Question: What is the value of this measurement?
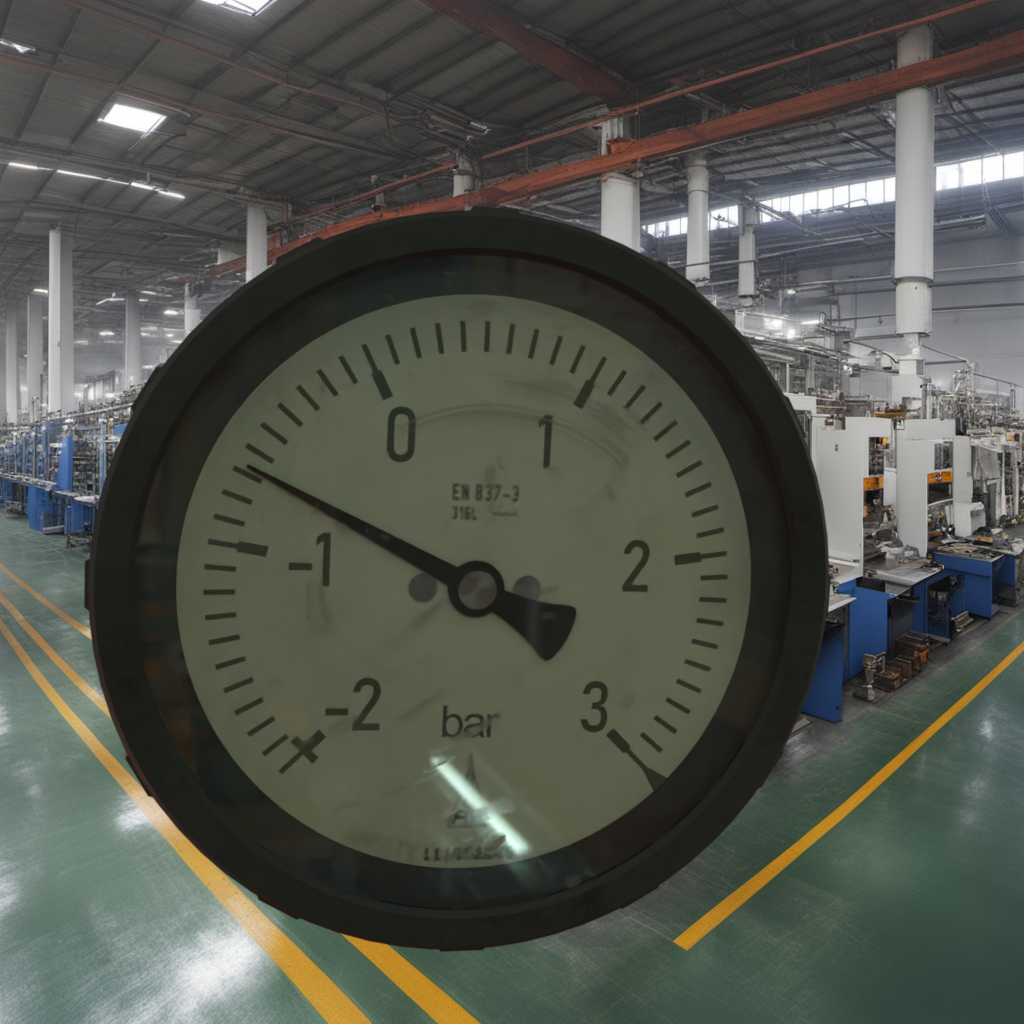
Answer: The result is -0.7
Question: What is the range of the measurement shown in the image?
Answer: The range is from -2 to 3
Question: What is the minimum and maximum value range of this measurement?
Answer: The minimum value is -2 and the maximum value is 3